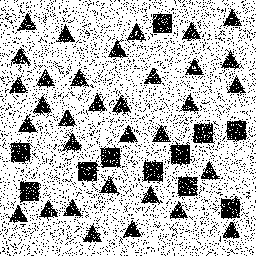
Squares: 11
Triangles: 33
Stars: 0
Total shapes: 44